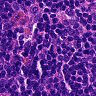
Metastatic tissue present: no